Chest X-ray. View position: AP
Patient age: 45
Patient sex: M
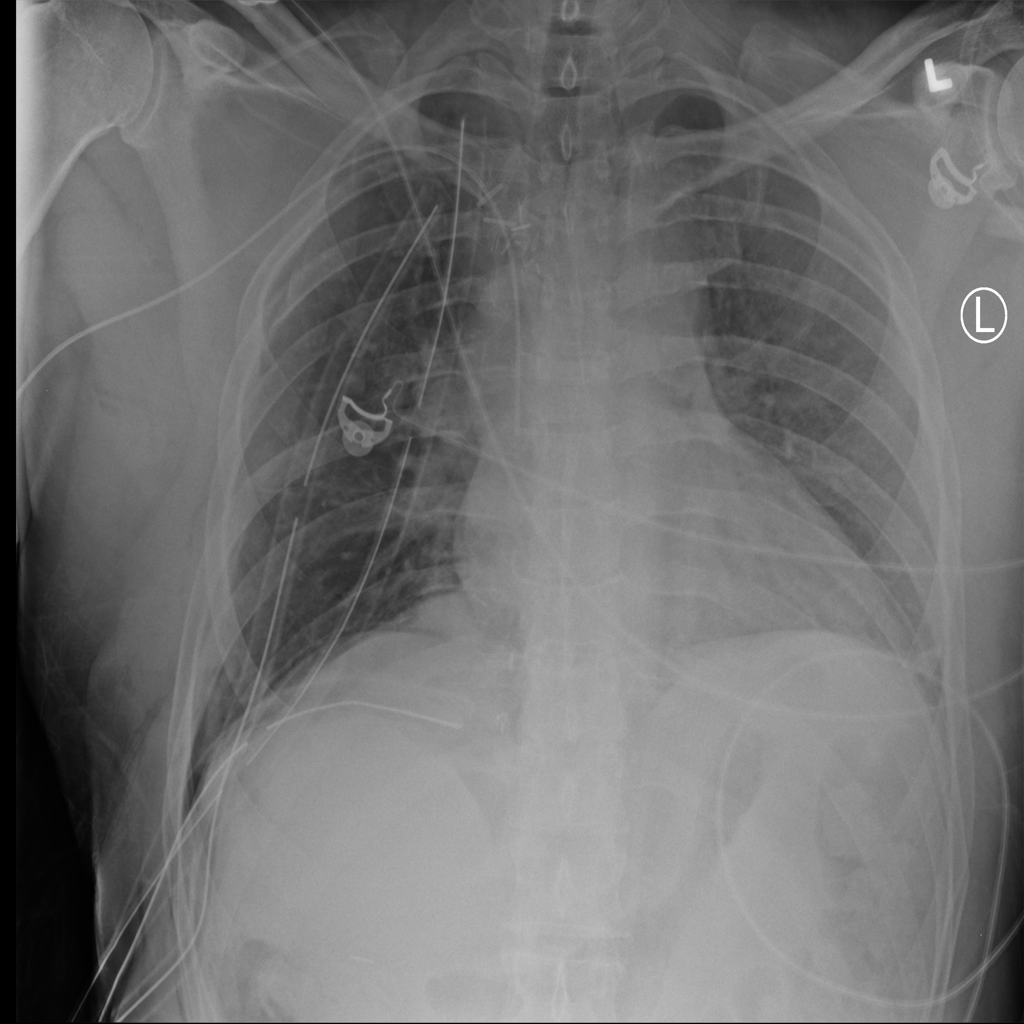
Finding: Pneumothorax